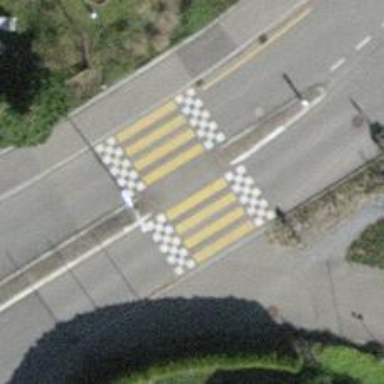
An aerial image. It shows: Zebra crossing on the road.